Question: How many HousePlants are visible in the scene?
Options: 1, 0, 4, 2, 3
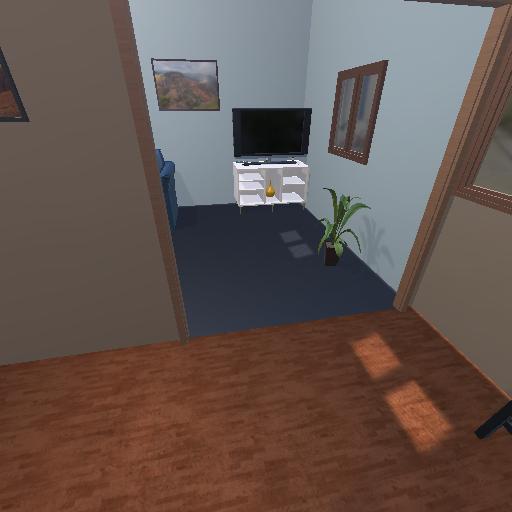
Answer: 1